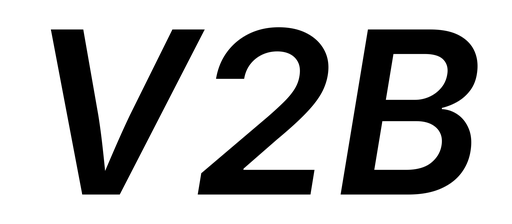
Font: Inter-Italic_SemiBold_Italic